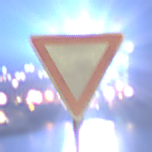
Verkehrszeichen: VorfahrtGewaehren
Umgebung: Outdoor, Urban
Tageszeit: Night
Wetter: PartlyCloudy
Licht: Artificial
Jahreszeit: NotSpecified
Kontrast: HighContrast